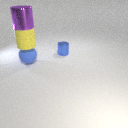
large purple metal cylinder above large blue rubber sphere